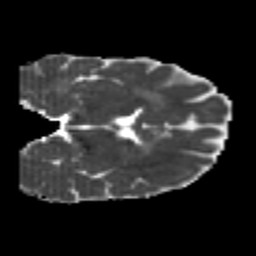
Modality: MD
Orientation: coronal
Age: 25
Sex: male
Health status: healthy
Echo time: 0.074 s